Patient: sex M, age 68
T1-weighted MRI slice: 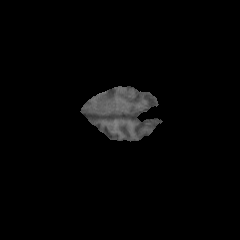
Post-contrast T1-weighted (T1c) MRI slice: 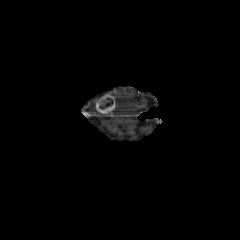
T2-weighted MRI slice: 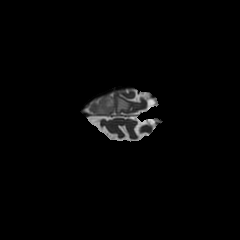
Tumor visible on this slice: yes
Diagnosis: Glioblastoma, IDH-wildtype
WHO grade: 4